Question: I have set up my github account, configured it with SSH and now I am trying to retrieve group work from gitlab. I have managed to pull the work so that it is on my machine but when I go to bundle install I encounter an error.
It says that I need to install git in order to gems from git repository.
I've added an image which might help.

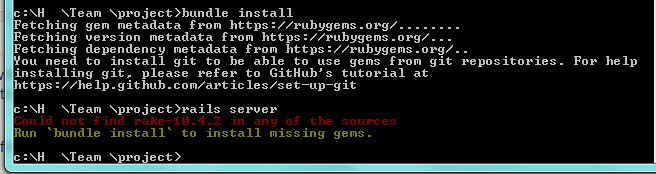
Answer: Check if Git is installed in a folder with spaces or special character.
Try and unzip a <URL> under 'C:\Git', and add that to your 'PATH':
'''
set PATH=C:\Git\cmd;%PATH%
bundle install
'''
The PATH issue was mentioned before in <URL>".